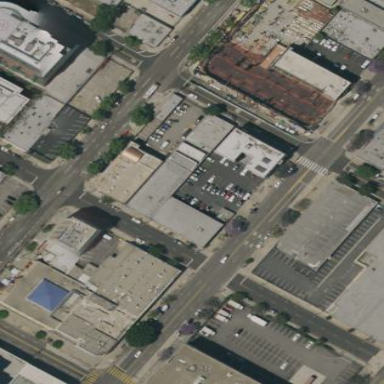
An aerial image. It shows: Sidewalk.